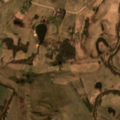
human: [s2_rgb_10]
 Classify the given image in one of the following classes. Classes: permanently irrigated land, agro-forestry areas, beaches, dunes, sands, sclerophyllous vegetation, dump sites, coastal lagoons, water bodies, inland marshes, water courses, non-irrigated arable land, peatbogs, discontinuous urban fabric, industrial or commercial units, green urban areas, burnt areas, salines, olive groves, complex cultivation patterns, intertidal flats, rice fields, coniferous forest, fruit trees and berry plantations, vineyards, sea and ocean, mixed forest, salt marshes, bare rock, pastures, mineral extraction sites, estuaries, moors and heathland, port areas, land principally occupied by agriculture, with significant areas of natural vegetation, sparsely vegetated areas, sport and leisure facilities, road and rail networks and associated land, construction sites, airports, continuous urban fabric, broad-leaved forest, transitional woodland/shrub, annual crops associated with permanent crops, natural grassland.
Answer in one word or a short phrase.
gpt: non-irrigated arable land, pastures, complex cultivation patterns, land principally occupied by agriculture, with significant areas of natural vegetation